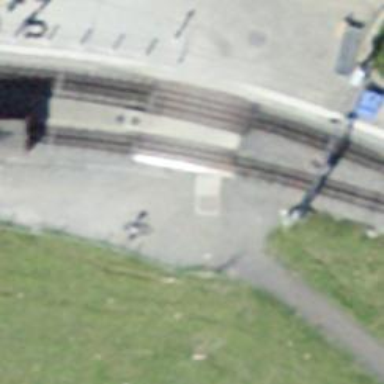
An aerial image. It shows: Railway crossing.